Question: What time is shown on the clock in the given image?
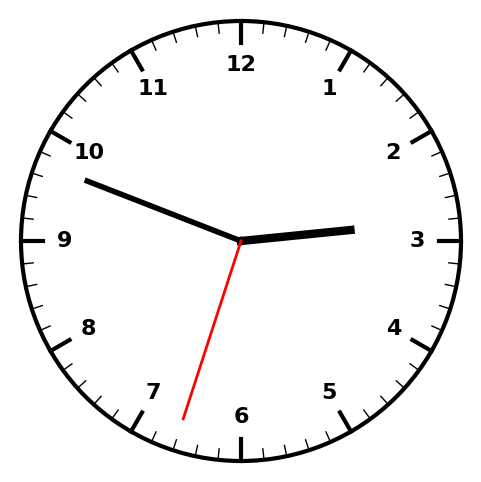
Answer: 02:48:33